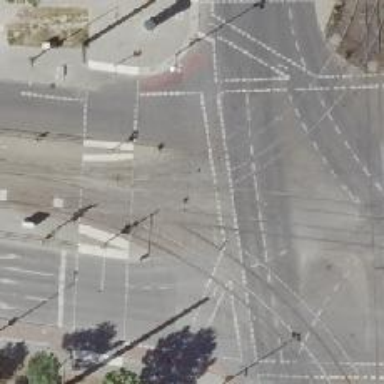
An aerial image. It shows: Railway crossing.